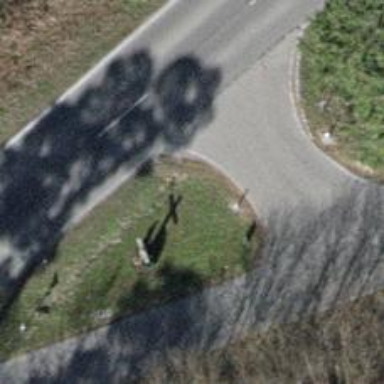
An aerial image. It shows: Historic wayside cross.